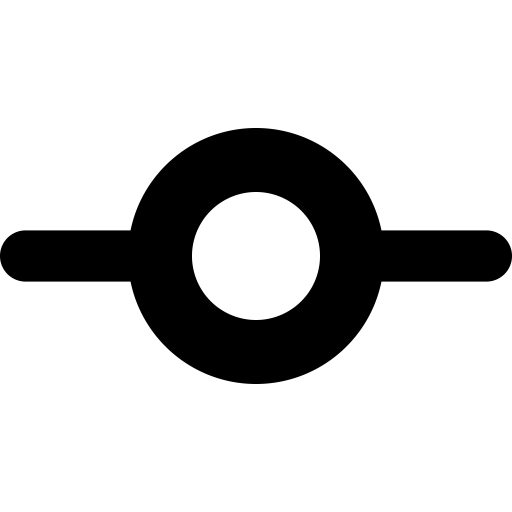
Tags: icon, FontAwesome, fa-icon, solid, code, commit